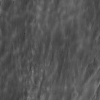
Atmospheric dust classification: not_dusty